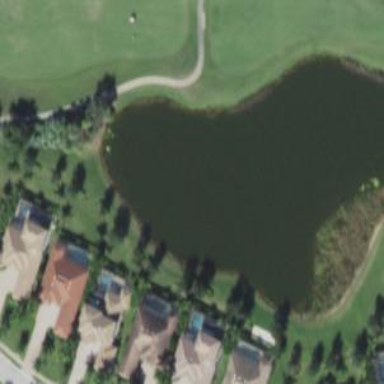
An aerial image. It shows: Pond serving as water hazard on golf course.